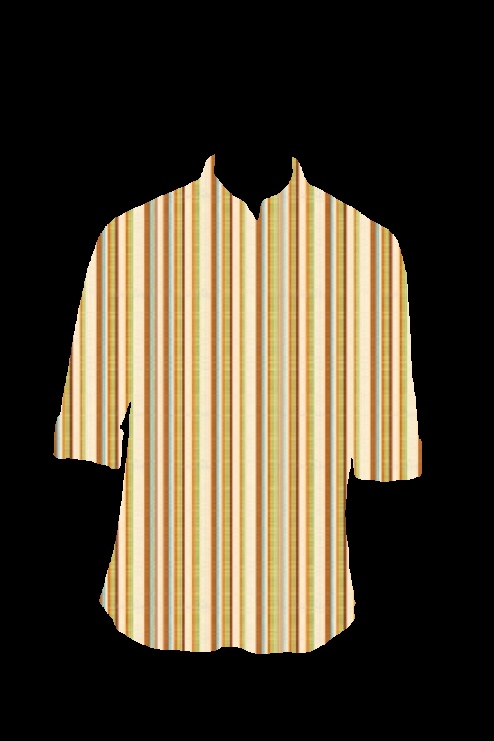
golden brown stripe tee